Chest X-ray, AP view. Patient: 46 years old, sex F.
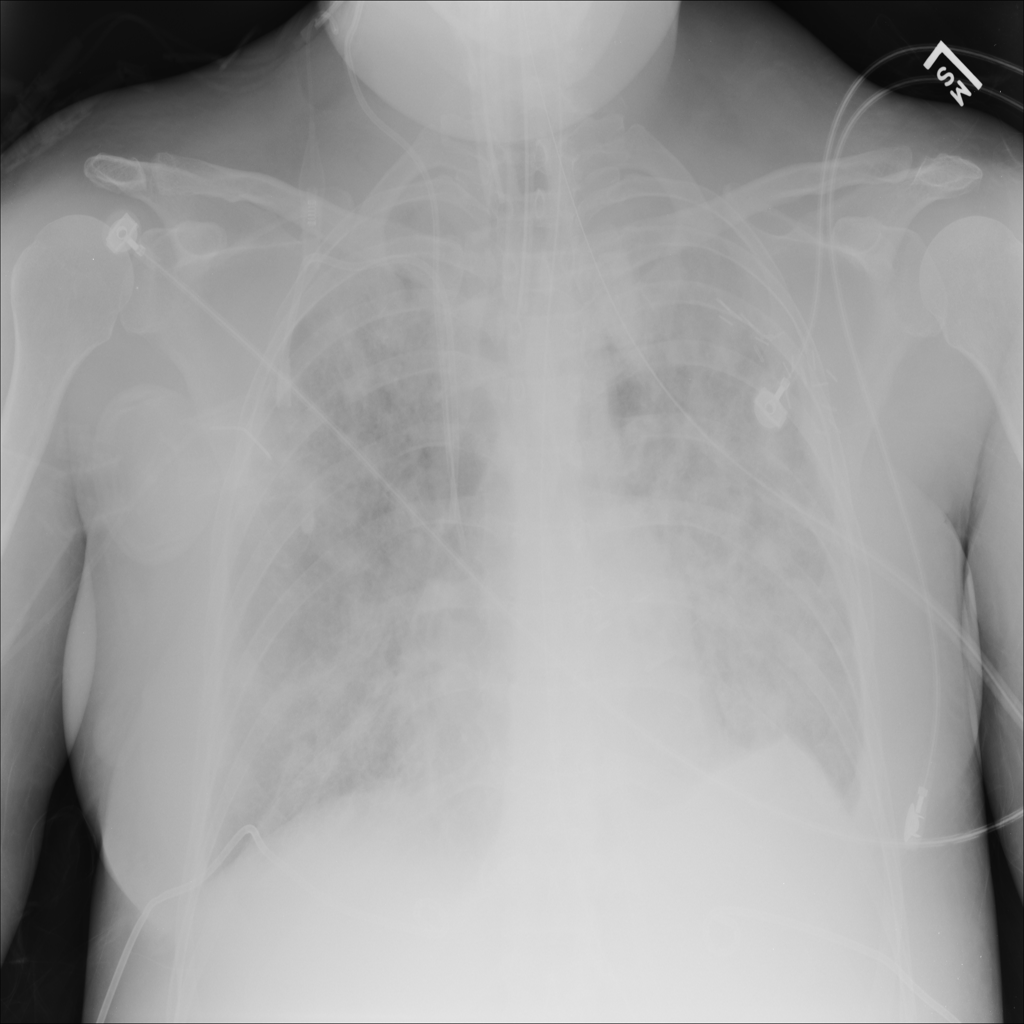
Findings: Infiltration